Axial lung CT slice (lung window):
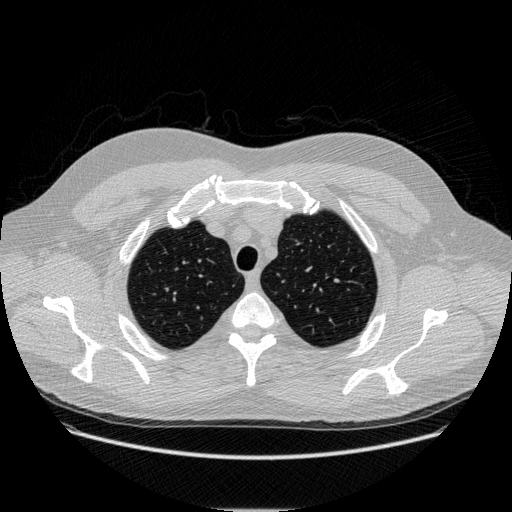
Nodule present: no